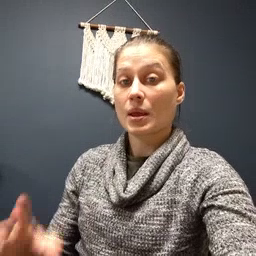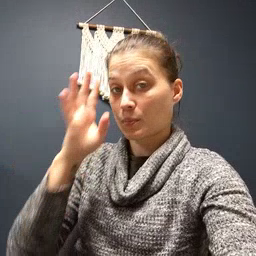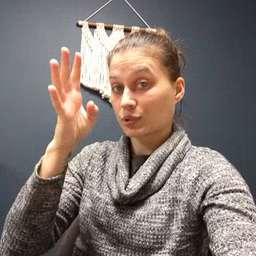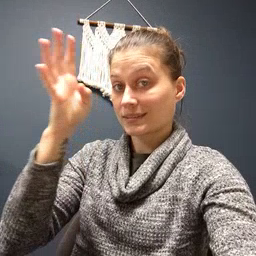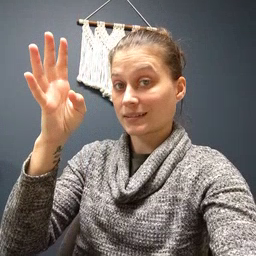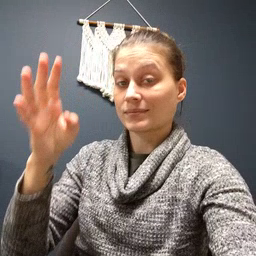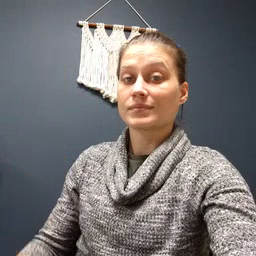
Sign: pretend